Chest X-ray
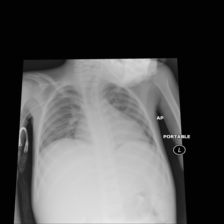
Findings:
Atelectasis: negative
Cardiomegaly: negative
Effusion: negative
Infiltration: positive
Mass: negative
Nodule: negative
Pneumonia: negative
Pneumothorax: negative
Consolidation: negative
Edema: negative
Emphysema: negative
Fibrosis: negative
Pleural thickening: negative
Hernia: negative